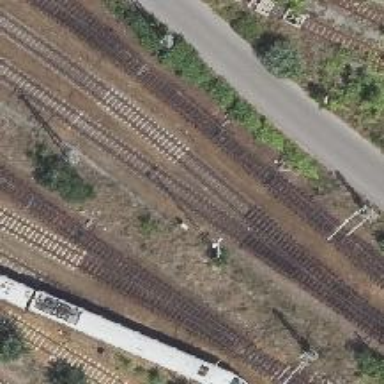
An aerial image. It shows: Railway switch.